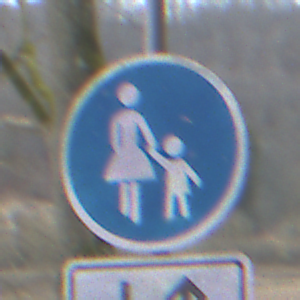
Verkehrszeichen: Gehweg
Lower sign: RichtungsangabeDurchPfeile8
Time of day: MorningAfternoon
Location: Outdoor (Nature)
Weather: PartlyCloudy
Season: NotSpecified
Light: Natural